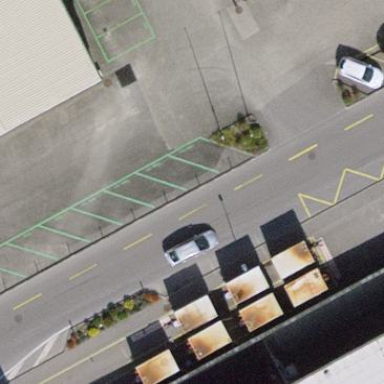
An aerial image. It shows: Street-side parking area.